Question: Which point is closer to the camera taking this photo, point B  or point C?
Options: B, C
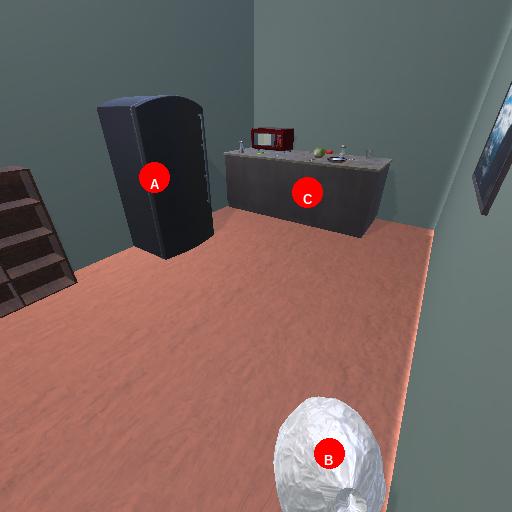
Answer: B